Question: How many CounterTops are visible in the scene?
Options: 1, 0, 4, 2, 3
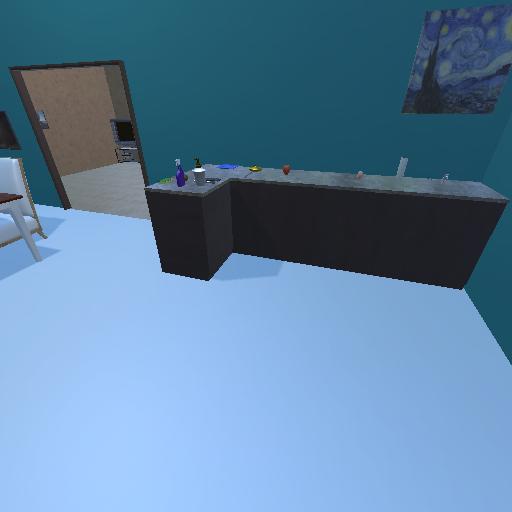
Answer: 1